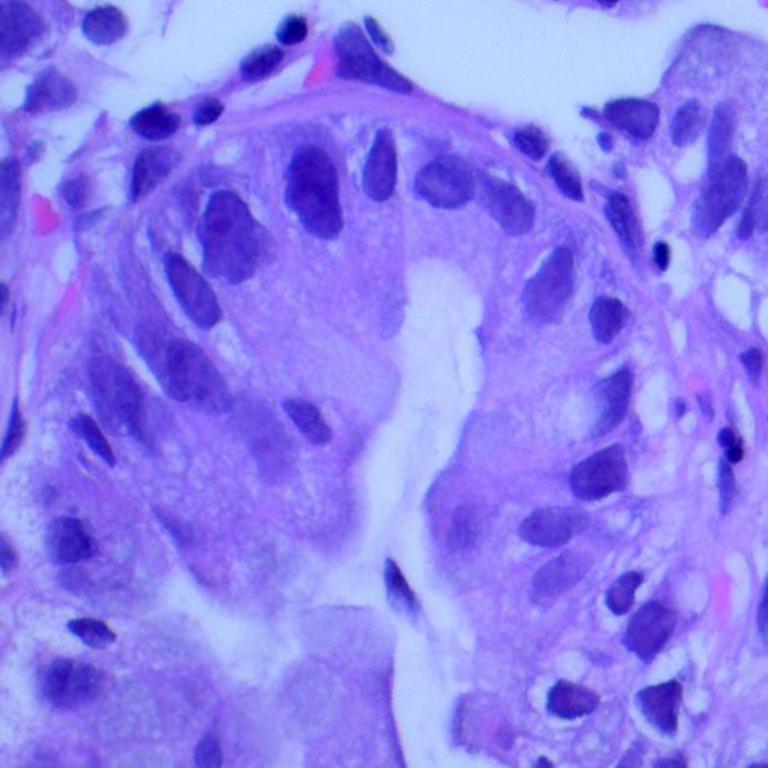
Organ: lung
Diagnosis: adenocarcinomas